Question: I am working on data presentation and i need to plot boxplot with stacked barplot in parallel.

With colored in different shade colors with proportion of points covering area. How can i plot it?
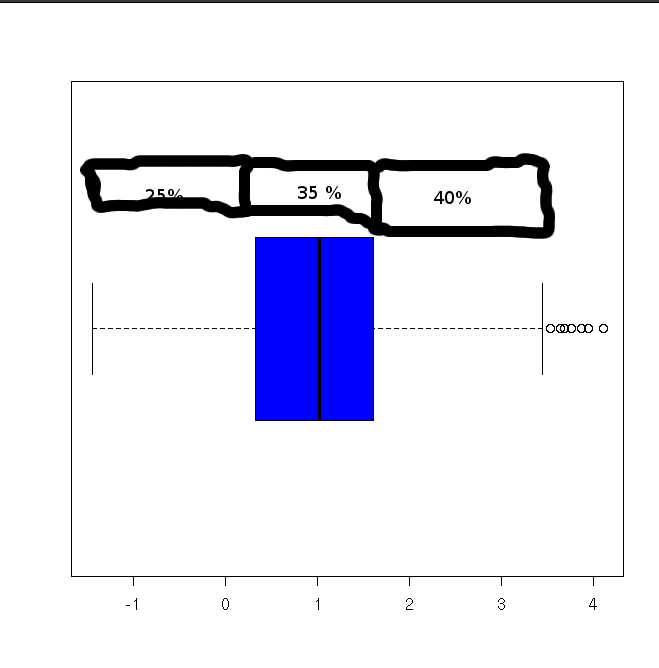
Answer: Here a generic solution that you can use to add parallel percent box to a lattice bowplot. It computes the exact percent descrbing parts of boxplot (whisker and main part).
The solution is based on the grid package. Viewport manipulation is easier with lattice than ggplot2, that's why I choose a bwplot.
I generate some sample data:
'''
df <- data.frame(cond = factor( rep(c("A"), each=200) ),
rating = c(rnorm(200),rnorm(200, mean=.8)))
library(lattice)
bwplot(cond ~ rating, data=df,gp=gpar(fill='blue'),
par.settings = list( box.umbrella=list(col= c( "red")),
box.dot=list(col= c("green")),
box.rectangle = list(fill= c( "blue"),alpha=0.6)))
'''
I catch the main viewport
'''
downViewport("plot_01.panel.1.1.vp")
'''
Then I store the dimensions of whiskers and positions of extremities boxplot positions.
'''
segs <- grid.get('segments',grep=T)
cap.segs <- grid.get('cap.segments',grep=T)
'''
The function drawBox , draw a rectangle with the text in percent. I Call it 3 times for each box.
'''
drawbox <- function(x0 = segs$x0[1] , col ='red',
width.vp = segs$x0[2] - segs$x0[1]){
vpd <- viewport(
x = x0 ,
y = cap.segs$y1[2] + unit(0.5,'native'),
width = width.vp,
height = unit(2,'cm'),
just = c('left','bottom'),
name = 'vpd')
pushViewport(vpd)
grid.rect(gp=(gpar(fill=col)))
# The compute of percent is a little bit tricky due we can't apply '/'
value <- as.numeric(convertUnit(width.vp,'native'))
value <- value/as.numeric(convertUnit(cap.segs$x0[2]- cap.segs$x0[1],'native'))
grid.text(label = paste(round(value*100),'%',sep='') , gp= gpar(cex=3))
upViewport(1)
}
'''
The function drawbox is called 3 times:
'''
drawbox()
drawbox(col='yellow',width=segs$x0[1] - cap.segs$x0[1], x0= cap.segs$x0[1])
drawbox(col='green',width.vp= cap.segs$x0[2]- segs$x0[2],x0 = segs$x0[2])
'''